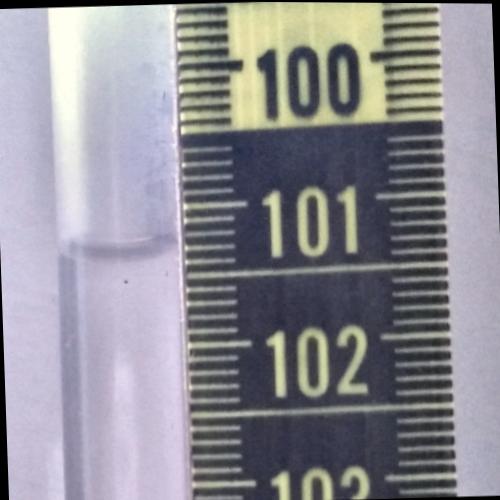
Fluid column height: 101.3 cm